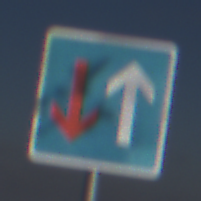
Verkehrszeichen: VorrangVorGegenverkehr
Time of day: MorningAfternoon
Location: Outdoor (Nature)
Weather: PartlyCloudy
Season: NotSpecified
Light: Natural